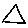
Label: triangle